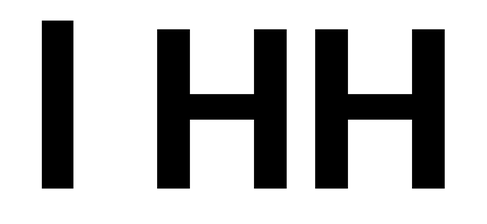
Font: Roboto_Bold